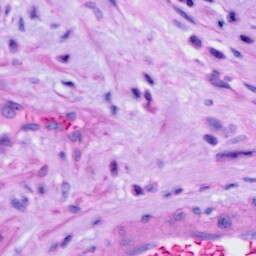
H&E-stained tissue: Cervix